Question: I need to create a specific shape for the Tab. It should look like this

Is is possible to create it via shape? Or just to use it as an image?
I also saw that some people use this way when they have to create very specialized tabs: they simply create all variants of all tabs in photoshop, selected and unselected, (for example,tab1_selected, tab1_unselected,...), but they do not create images for each tab, but literary they create the whole TabWidget image (for example, image with tab1 selected, and other tabs unselected) and then they load the appropriate image when certain tab is selected.
- - 'background'
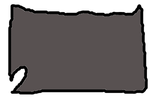
Answer: Use the following code and the 'MyClass' in code is the in which the code is written:
'''
tabHost.setOnTabChangedListener(new OnTabChangeListener() {
@Override
public void onTabChanged(String tabId) {
MyClass.setTabColor(tabHost);
}
});
public static void setTabColor(TabHost tabhost) {
for(int i=0;i<tabhost.getTabWidget().getChildCount();i++) {
tabhost.getTabWidget().getChildAt(i).setBackgroundResource(R.drawable.tab_bg); //unselected
}
tabhost.getTabWidget().getChildAt(tabhost.getCurrentTab()).setBackgroundResource(R.drawable.tab_bg_selected); // selected
}
'''